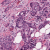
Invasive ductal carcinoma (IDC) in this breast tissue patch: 1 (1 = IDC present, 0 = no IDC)